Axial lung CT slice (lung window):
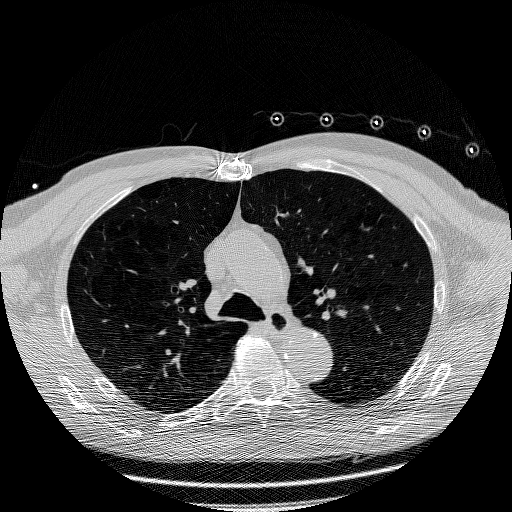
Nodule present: no